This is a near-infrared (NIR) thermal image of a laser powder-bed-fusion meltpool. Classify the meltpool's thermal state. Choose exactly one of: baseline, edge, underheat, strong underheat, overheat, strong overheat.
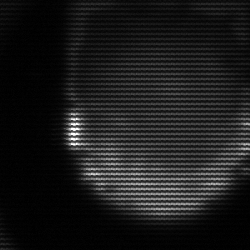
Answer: edge